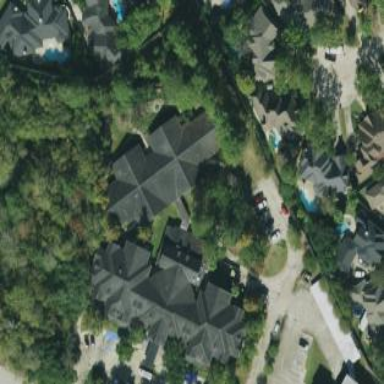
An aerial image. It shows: Nursing home.